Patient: sex M, age 68
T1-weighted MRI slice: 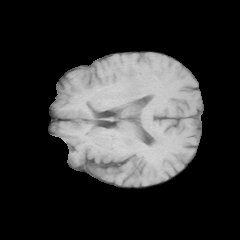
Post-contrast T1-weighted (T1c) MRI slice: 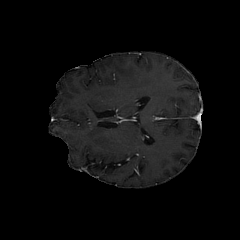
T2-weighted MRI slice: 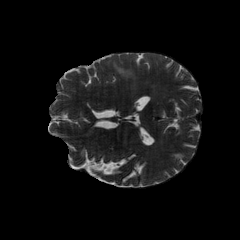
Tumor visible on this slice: yes
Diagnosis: Glioblastoma, IDH-wildtype
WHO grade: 4